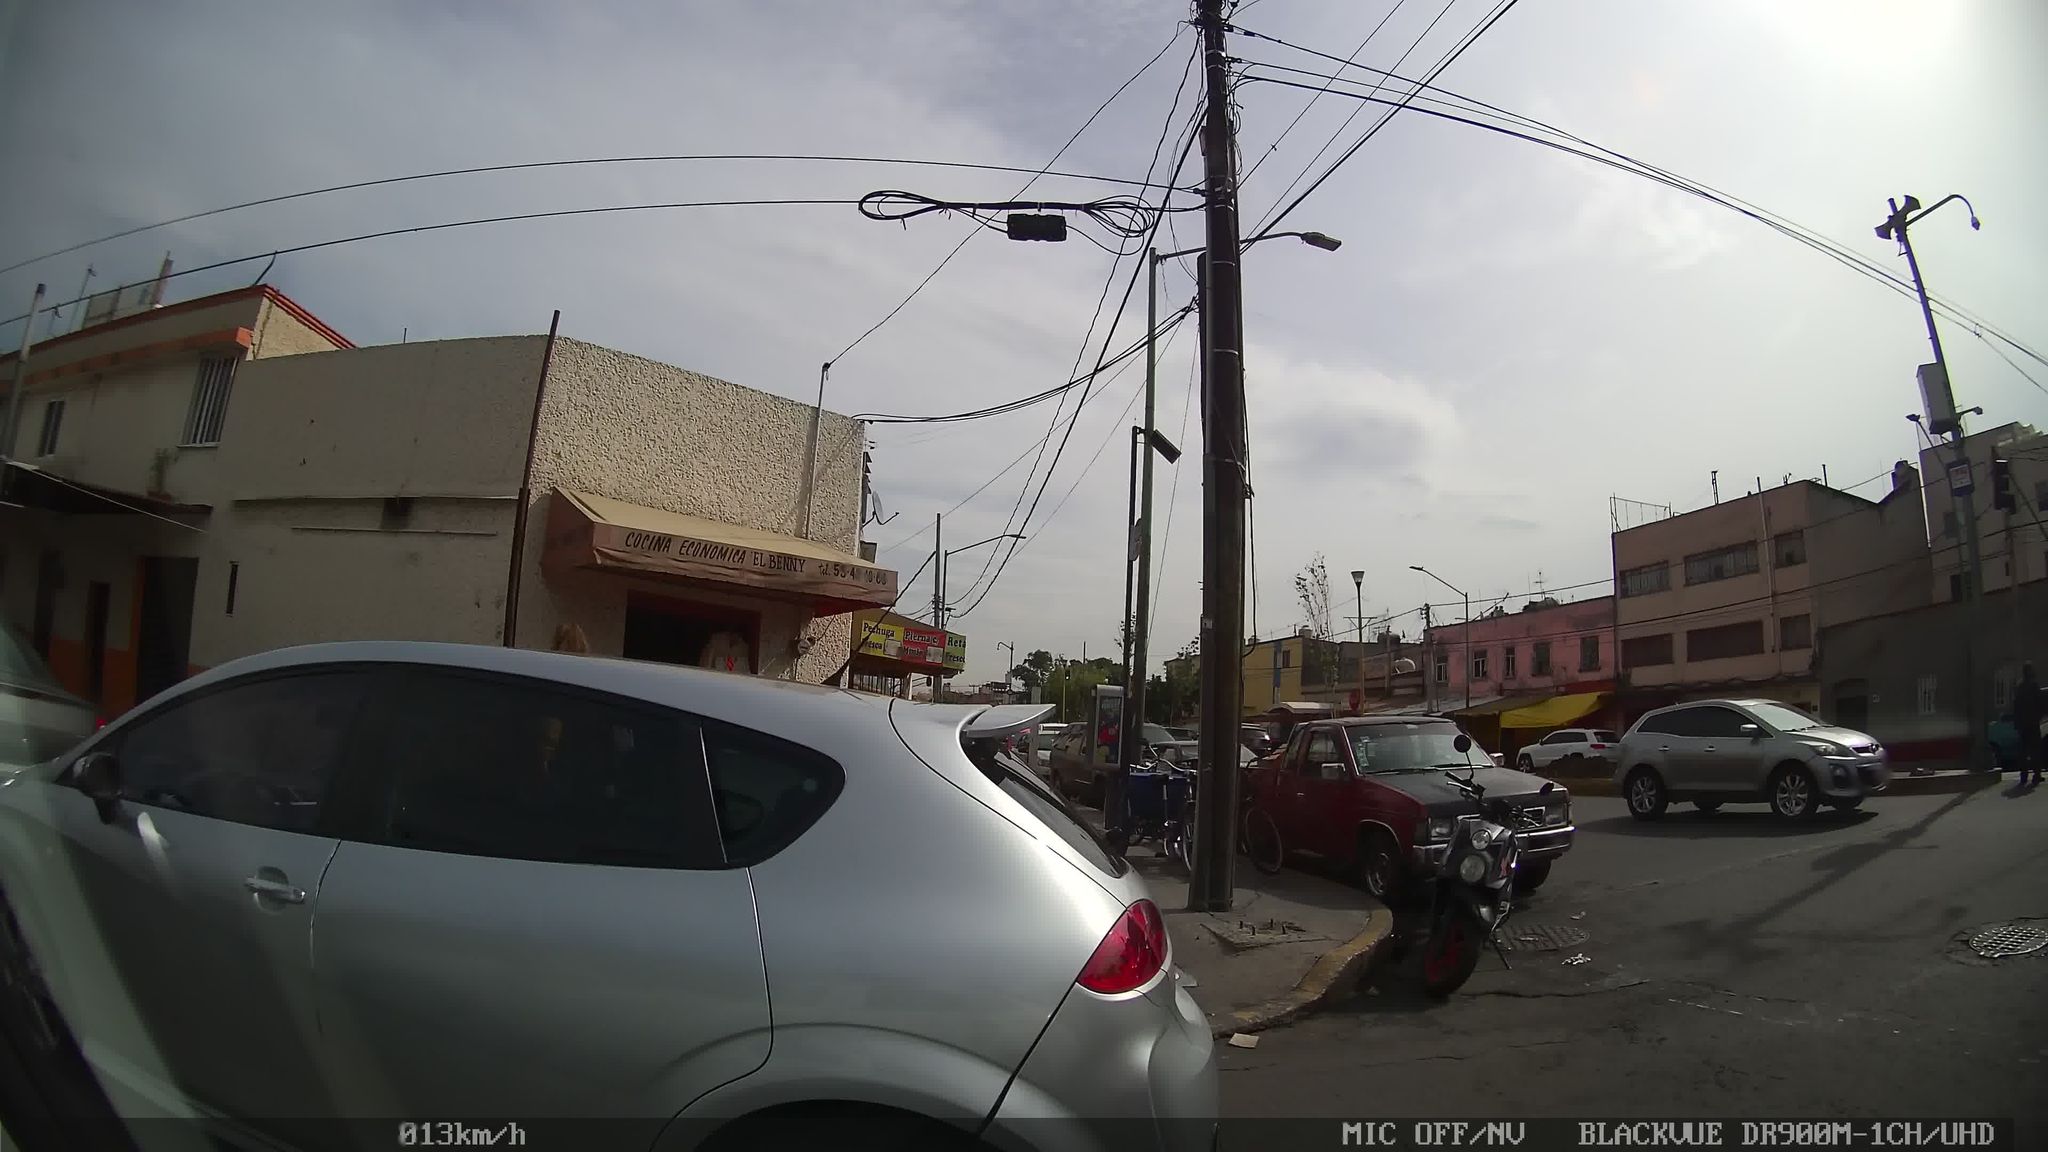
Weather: clear
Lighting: day
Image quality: good
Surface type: driving surface
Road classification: residential
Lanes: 2
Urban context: urban centre
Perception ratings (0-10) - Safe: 2.93, Lively: 4.56, Beautiful: 4.19, Boring: 5.13, Depressing: 2.92, Wealthy: 1.66